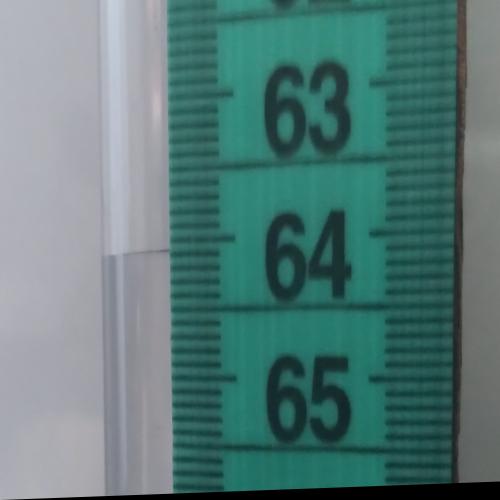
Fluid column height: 64.1 cm